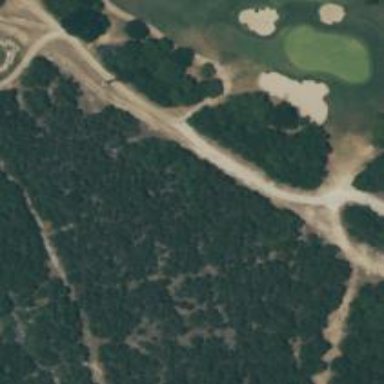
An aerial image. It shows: Path used for both walking and golf.